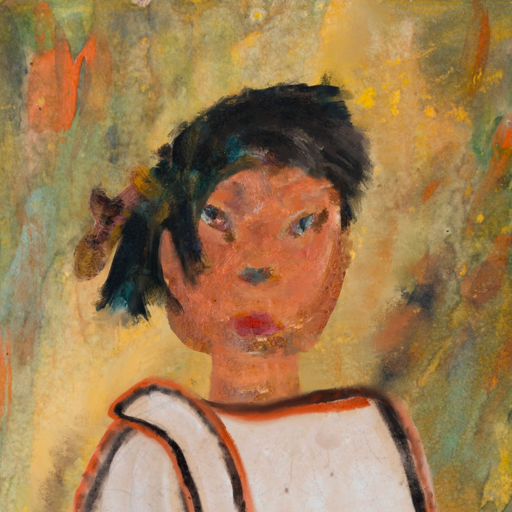
Background: Comrade, Head And Neck Front: Boggyland, Face Front: Boggyland, Bust: Roy_Bahadur, Hair Front: Pipe, Head Accessory: Blank, Second Necklace: Blank, Necklace: Blank, Baby: Blank